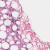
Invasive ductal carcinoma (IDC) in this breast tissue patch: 0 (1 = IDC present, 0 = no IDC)